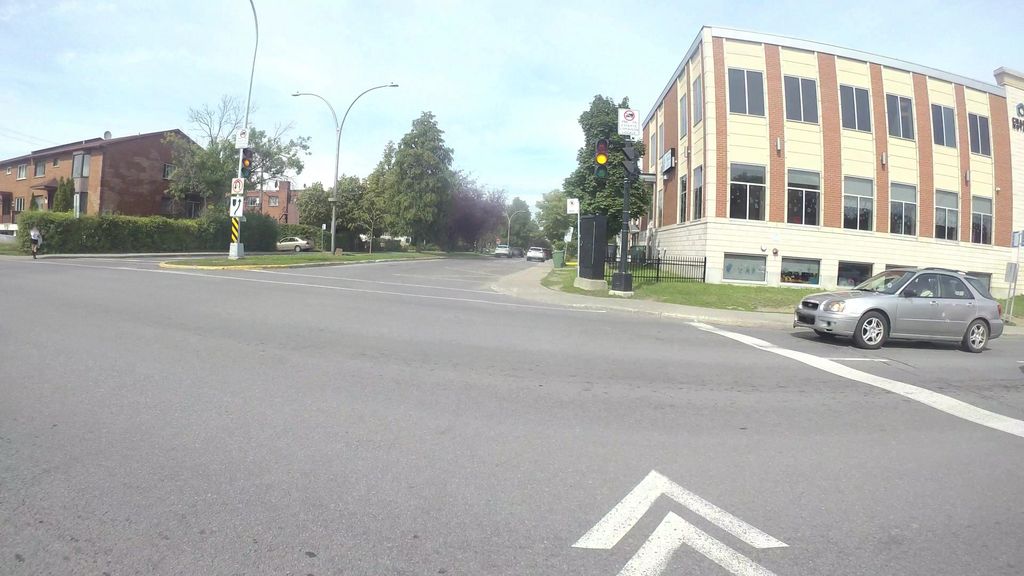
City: montreal